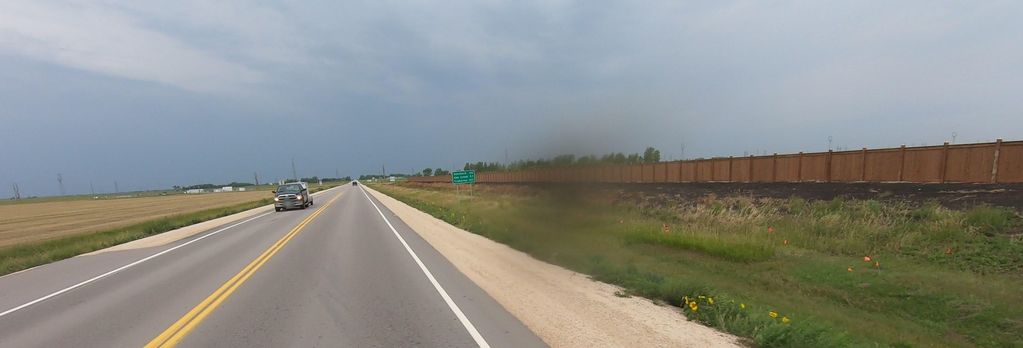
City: winnipeg